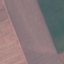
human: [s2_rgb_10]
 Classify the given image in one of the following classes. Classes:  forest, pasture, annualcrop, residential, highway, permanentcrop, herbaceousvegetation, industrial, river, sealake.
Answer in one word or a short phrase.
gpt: AnnualCrop